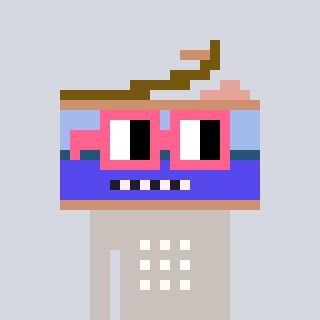
a pixel art character with square pink glasses, a canned ham-shaped head and a foggrey-colored body on a cool background